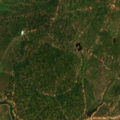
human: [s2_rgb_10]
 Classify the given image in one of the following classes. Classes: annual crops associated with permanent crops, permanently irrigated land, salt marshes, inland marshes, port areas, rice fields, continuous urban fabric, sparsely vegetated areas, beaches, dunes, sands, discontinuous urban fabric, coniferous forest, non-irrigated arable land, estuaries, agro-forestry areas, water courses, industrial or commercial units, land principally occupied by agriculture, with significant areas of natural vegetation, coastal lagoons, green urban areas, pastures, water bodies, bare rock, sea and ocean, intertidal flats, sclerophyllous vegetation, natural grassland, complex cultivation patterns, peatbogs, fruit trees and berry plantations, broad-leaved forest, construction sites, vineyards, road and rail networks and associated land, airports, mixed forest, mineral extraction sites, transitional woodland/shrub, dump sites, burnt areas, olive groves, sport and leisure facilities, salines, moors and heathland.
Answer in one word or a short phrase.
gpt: continuous urban fabric